Interaction volume radius: 10 \u00c5
Interaction volume height: 35 \u00c5
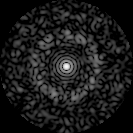
Disorder parameter: 0.8257